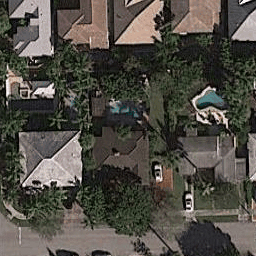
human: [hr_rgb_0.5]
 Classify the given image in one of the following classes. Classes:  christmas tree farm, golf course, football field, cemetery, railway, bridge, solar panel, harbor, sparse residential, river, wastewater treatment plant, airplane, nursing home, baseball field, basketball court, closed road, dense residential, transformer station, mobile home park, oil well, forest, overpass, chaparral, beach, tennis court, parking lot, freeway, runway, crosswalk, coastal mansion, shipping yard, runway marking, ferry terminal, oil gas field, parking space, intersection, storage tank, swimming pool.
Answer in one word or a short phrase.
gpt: coastal mansion